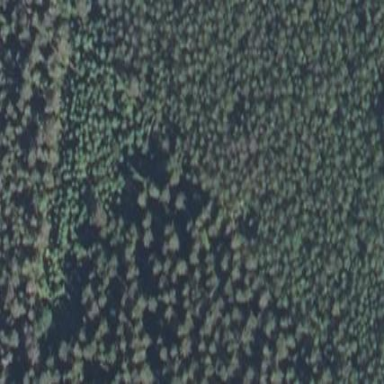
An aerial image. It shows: Forest with evergreen needle-leaved trees.